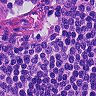
Metastatic tissue present: no